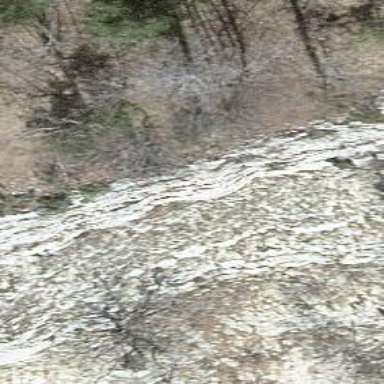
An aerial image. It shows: Cliff in nature.